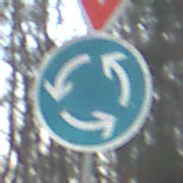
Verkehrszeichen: Kreisverkehr
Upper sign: VorfahrtGewaehren
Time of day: SunriseSunset
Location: Outdoor (Nature)
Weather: Clear
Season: Winter
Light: Natural